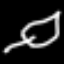
Label: leaf